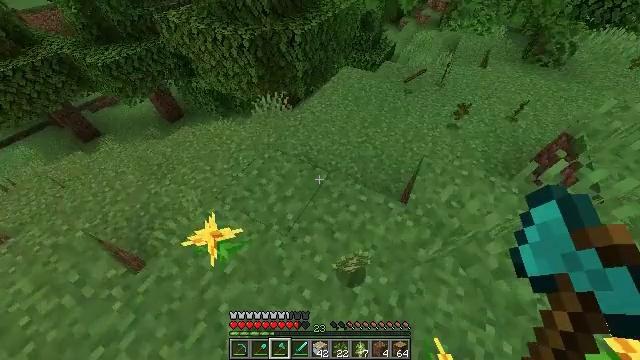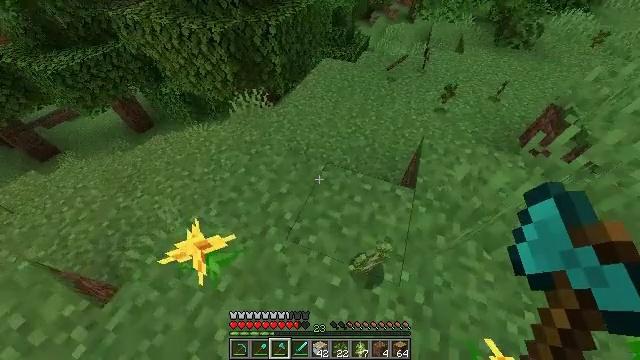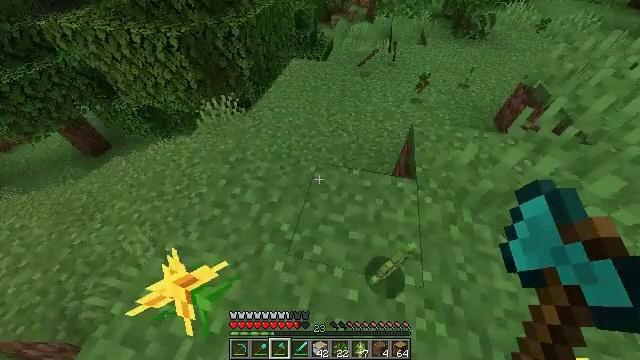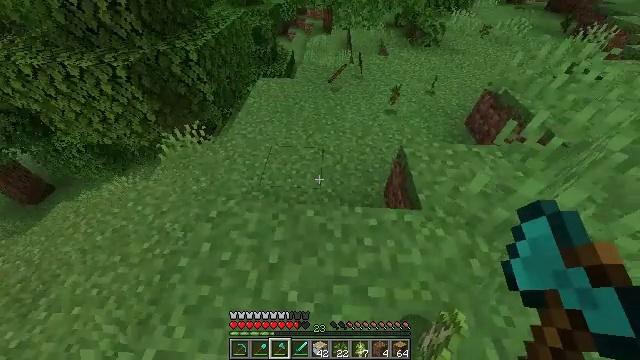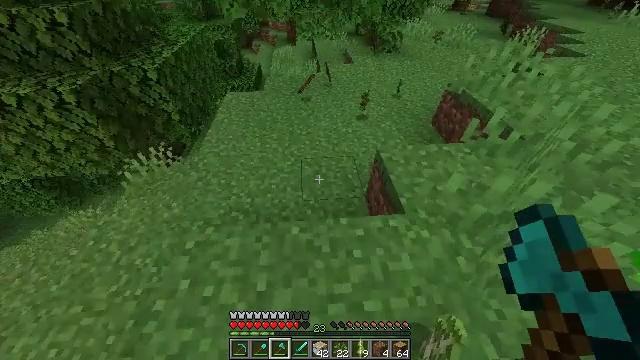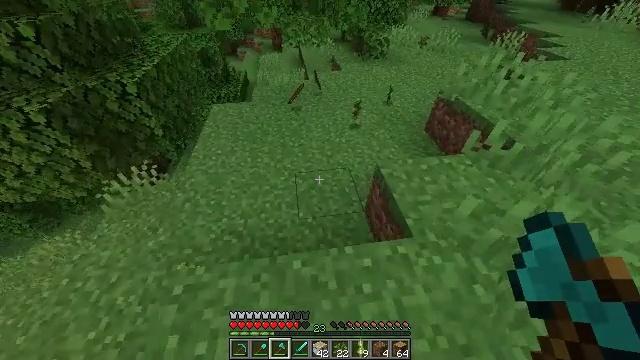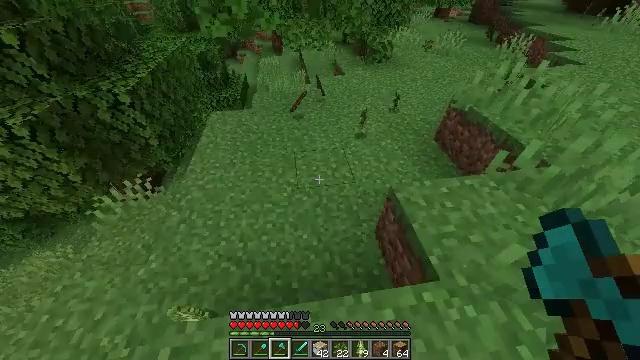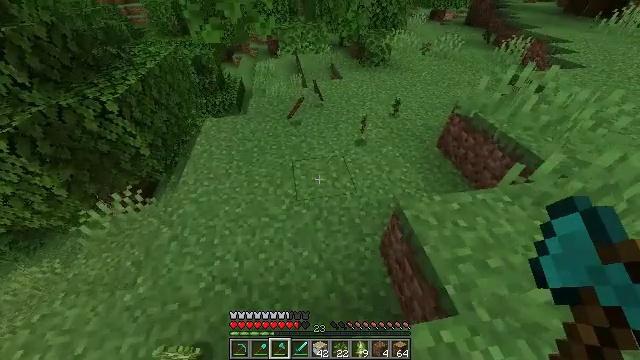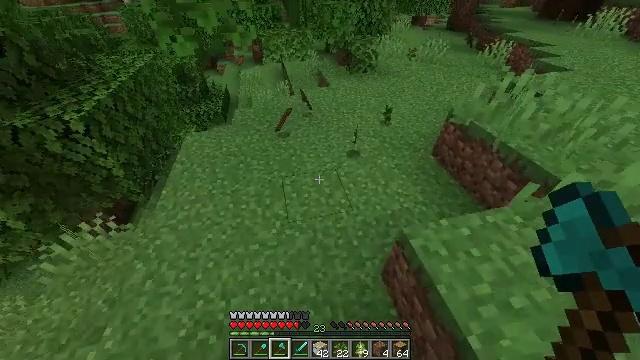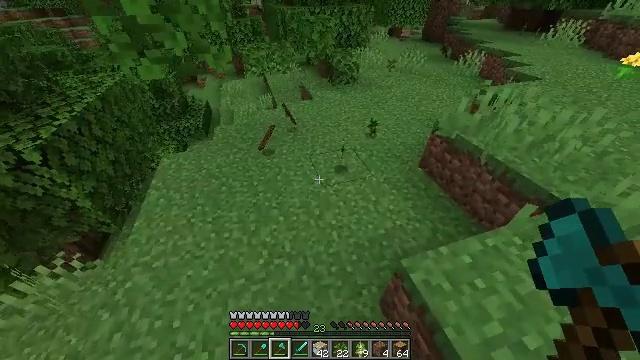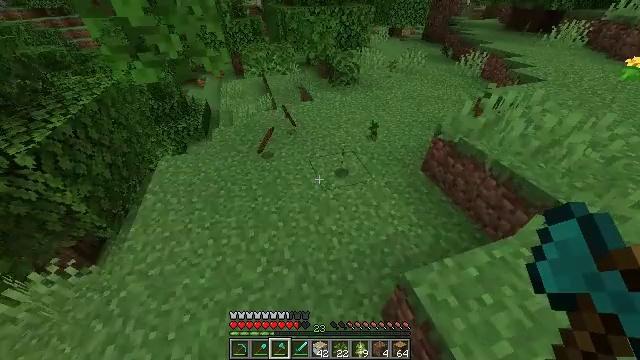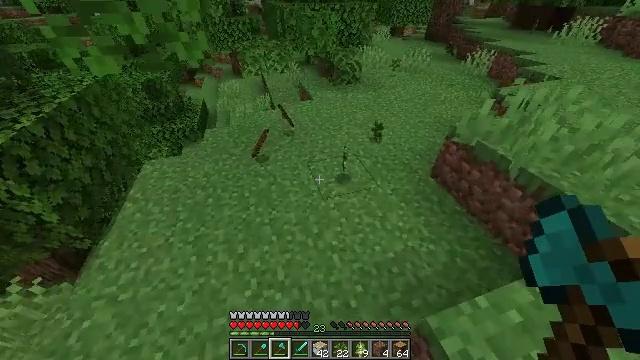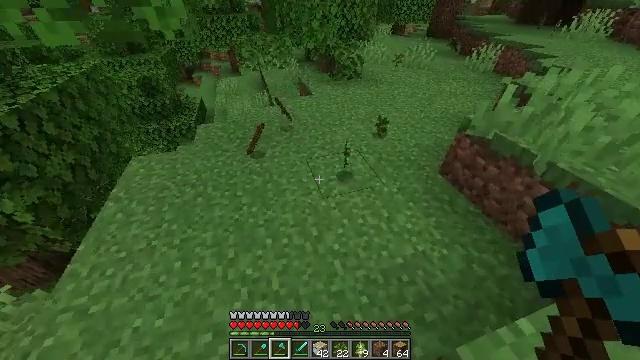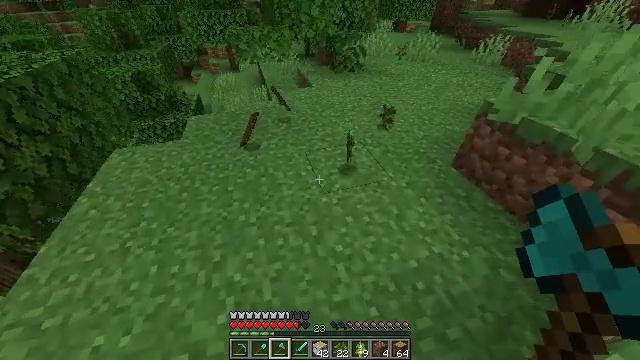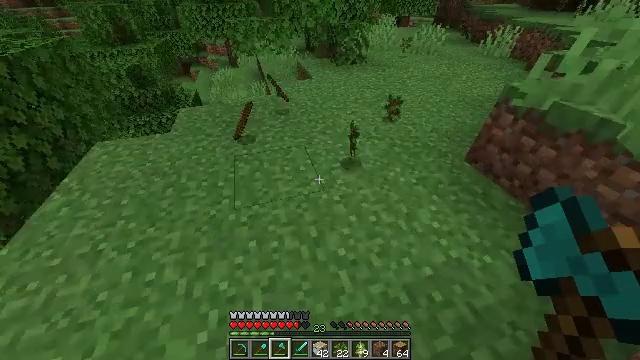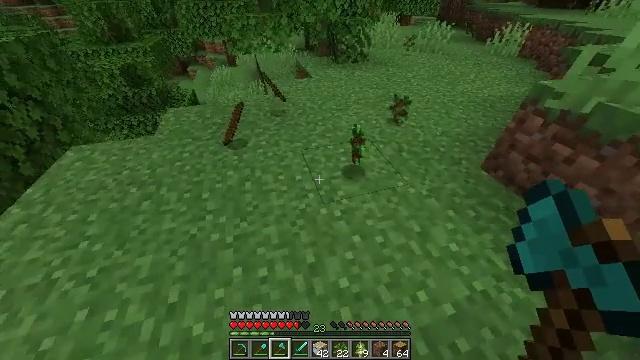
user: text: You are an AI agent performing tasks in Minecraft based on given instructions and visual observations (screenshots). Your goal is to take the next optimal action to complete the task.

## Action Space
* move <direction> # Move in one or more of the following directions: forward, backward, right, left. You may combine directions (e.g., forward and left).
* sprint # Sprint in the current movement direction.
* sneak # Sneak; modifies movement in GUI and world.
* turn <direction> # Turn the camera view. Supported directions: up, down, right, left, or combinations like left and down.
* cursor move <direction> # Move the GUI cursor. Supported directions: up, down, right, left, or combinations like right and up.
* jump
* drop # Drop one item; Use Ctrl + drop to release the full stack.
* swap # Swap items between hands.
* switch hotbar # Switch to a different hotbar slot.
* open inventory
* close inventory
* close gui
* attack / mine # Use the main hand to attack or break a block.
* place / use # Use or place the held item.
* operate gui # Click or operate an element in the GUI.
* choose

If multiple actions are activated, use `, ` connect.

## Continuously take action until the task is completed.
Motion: motion action
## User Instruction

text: Make pumpkin seeds from a pumpkin using the crafting menu.
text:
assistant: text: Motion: move forward, sprint, turn right
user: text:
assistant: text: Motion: move forward, sprint, turn right and up
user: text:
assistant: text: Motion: move forward, sprint, turn right and up
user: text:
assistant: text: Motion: move forward, sprint, turn right and up
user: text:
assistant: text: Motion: move forward, sprint, turn right and up
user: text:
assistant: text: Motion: move forward, sprint
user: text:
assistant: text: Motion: move forward, sprint
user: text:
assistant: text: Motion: move forward, sprint, turn right and up
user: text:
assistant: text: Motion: move forward, sprint, turn right and up
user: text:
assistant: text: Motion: move forward, sprint
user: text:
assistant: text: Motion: move forward, sprint
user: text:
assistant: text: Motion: move forward, sprint
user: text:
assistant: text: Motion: move forward, sprint
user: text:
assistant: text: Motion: move forward, sprint
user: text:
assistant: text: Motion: move forward, sprint
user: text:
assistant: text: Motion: move forward, sprint
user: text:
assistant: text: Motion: move forward, sprint
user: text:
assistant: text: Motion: move forward, sprint
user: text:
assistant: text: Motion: move forward, sprint
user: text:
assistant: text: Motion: move forward, sprint
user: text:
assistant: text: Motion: move forward and move left, sprint, turn right
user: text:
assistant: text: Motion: move forward and move left, sprint, turn right and up
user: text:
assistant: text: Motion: move forward and move left, sprint, turn right and up
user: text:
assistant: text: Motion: move forward and move left, sprint, turn right and up
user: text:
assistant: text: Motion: move forward and move left, sprint, turn right and up
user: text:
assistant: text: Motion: move forward, sprint, turn right and up
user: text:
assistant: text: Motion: move forward, sprint, turn right
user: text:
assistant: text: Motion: move forward, sprint, turn right
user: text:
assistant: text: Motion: move forward, sprint, turn right
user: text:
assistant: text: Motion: move forward, sprint, turn right